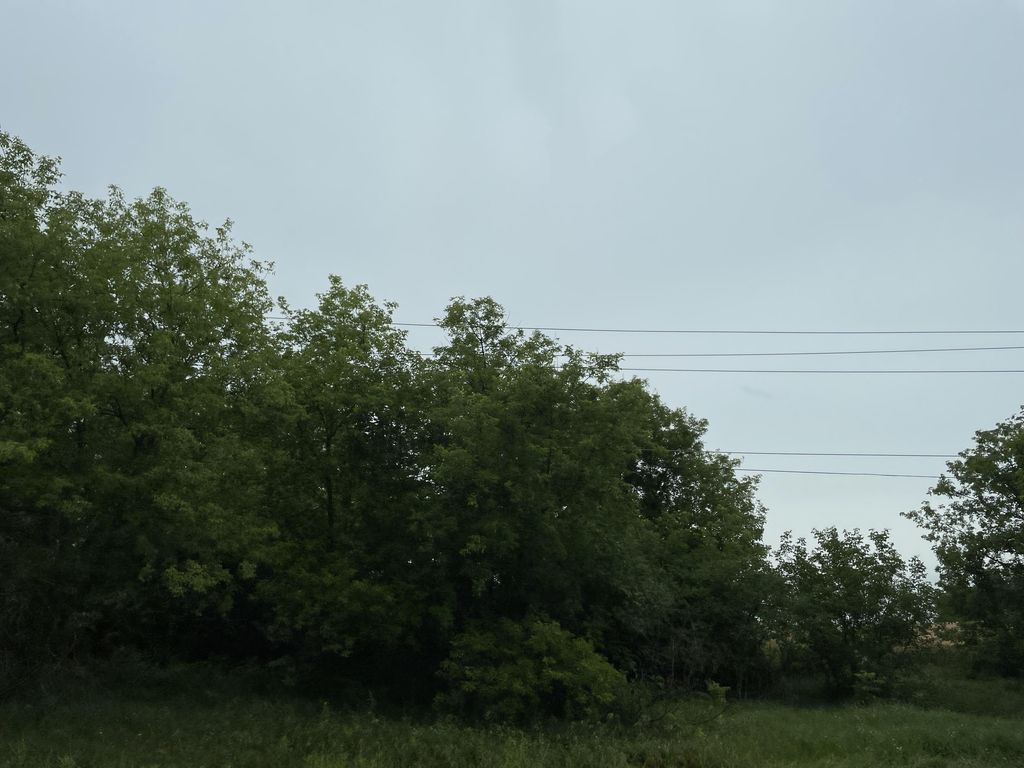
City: kitchener-waterloo